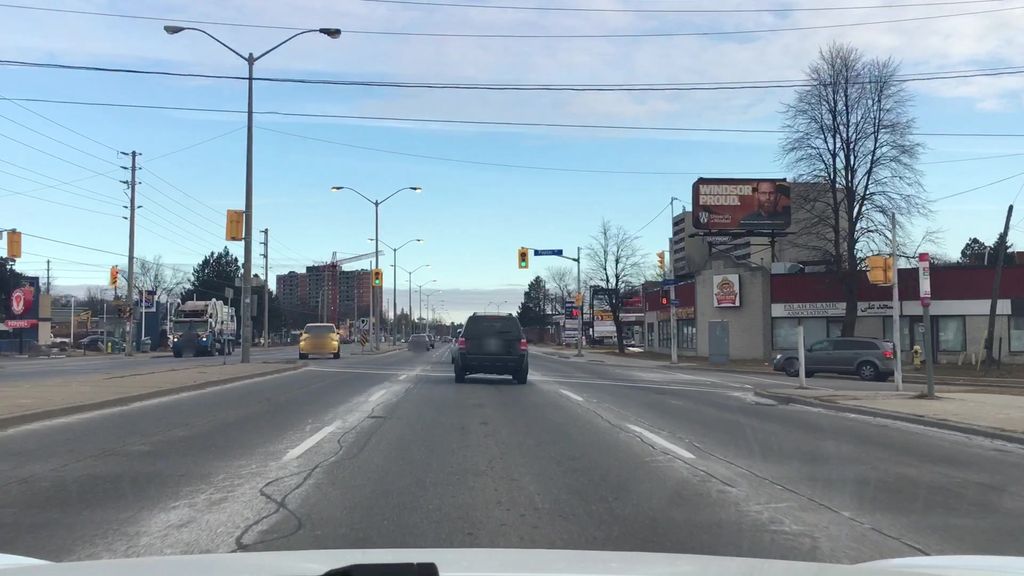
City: toronto